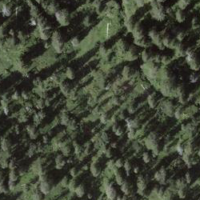
EUNIS habitat code: 43
Species observed at this site:
Corvus corone
Anthus trivialis
Carduelis citrinella
Buteo buteo
Turdus torquatus
Anthus spinoletta
Lyrurus tetrix
Certhia familiaris
Prunella modularis
Fringilla coelebs
Pyrrhocorax graculus
Corvus corax
Spinus spinus
Periparus ater